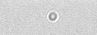
Label: camera_spot